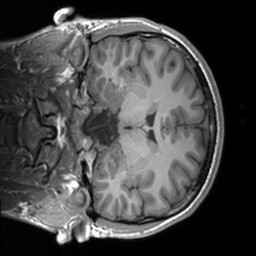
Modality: T1w
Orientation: coronal
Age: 22
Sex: male
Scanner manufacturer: siemens
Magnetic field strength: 3 T
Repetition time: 1.9 s
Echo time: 0.00226 s